Question: While I can hack together code to draw an XY plot, I want some additional stuff:
- - -

How do I make such a graph in mathplotlib?
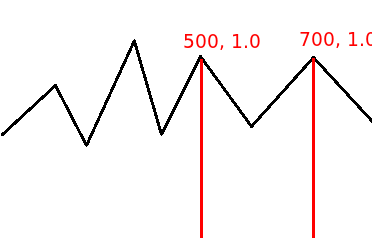
Answer: You can do it like this:
'''
import matplotlib.pyplot as plt
fig = plt.figure()
ax = fig.add_subplot(1, 1, 1)
data = (0, 2, 3, 5, 5, 5, 9, 7, 8, 6, 6)
ax.plot(data, 'r-', linewidth=4)
plt.axvline(x=5, ymin=0, ymax=4.0 / max(data), linewidth=4)
plt.text(5, 4, 'your text here')
plt.show()
'''
Note, that somewhat strangely the 'ymin' and 'ymax' values run from '0 to 1', so require normalising to the axis

---
The OP has modified the code to make it more OO:
'''
fig = plt.figure()
data = (0, 2, 3, 5, 5, 5, 9, 7, 8, 6, 6)
ax = fig.add_subplot(1, 1, 1)
ax.plot(data, 'r-', linewidth=4)
ax.axvline(x=5, ymin=0, ymax=4.0 / max(data), linewidth=4)
ax.text(5, 4, 'your text here')
fig.show()
'''